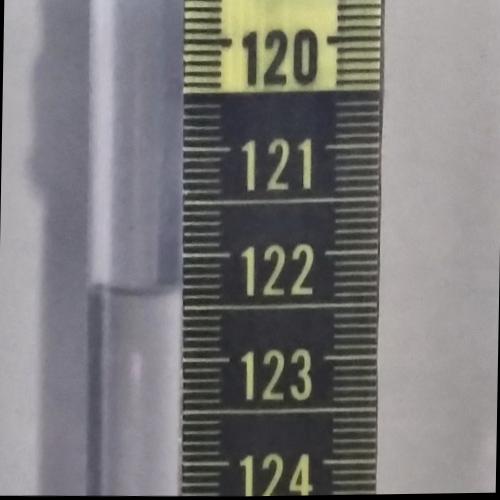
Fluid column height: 122.4 cm